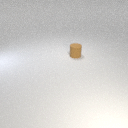
small brown rubber cylinder